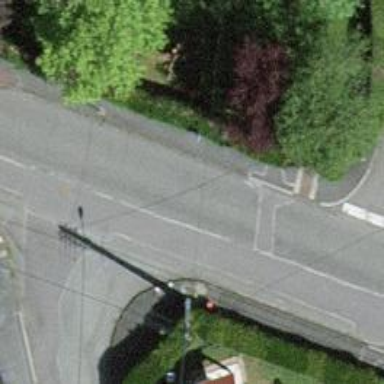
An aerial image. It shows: Residential road.